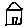
Label: house